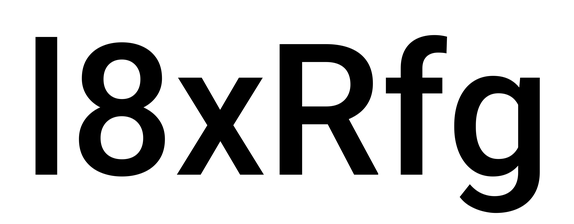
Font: Roboto_Medium